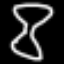
Label: hourglass